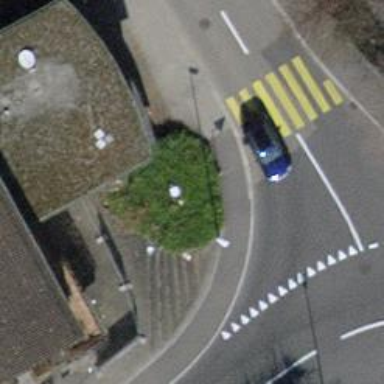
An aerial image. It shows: Kerb serving as barrier.